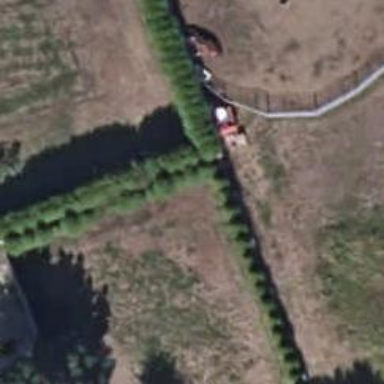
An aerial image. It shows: Fence.